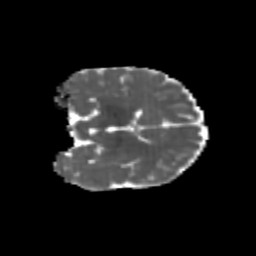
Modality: MD
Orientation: coronal
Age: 6
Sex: male
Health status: healthy